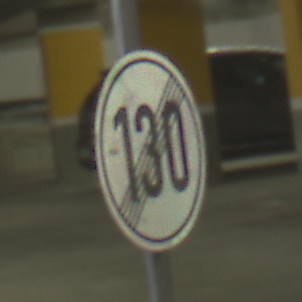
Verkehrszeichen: EndeGeschwindigkeit130
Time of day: NotSpecified
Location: Indoor (Special)
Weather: NotSpecified
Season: NotSpecified
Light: Artificial